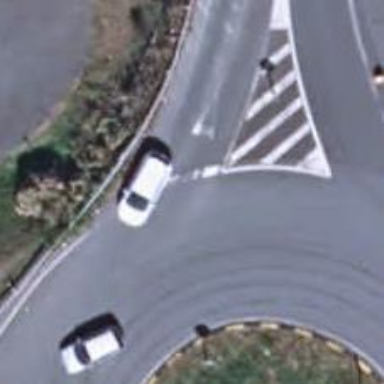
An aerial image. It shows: Road with "give way" sign.